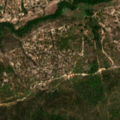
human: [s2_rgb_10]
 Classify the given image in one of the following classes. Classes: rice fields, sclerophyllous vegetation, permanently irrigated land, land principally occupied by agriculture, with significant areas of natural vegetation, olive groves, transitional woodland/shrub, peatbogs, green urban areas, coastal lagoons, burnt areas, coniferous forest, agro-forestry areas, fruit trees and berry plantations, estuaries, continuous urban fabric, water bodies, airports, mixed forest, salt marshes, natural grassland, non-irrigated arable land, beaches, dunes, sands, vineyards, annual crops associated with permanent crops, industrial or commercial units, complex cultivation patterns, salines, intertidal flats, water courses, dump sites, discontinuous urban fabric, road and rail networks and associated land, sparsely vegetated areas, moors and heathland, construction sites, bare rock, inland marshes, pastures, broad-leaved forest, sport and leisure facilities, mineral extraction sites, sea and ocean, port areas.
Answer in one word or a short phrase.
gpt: non-irrigated arable land, agro-forestry areas, broad-leaved forest